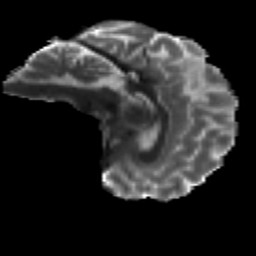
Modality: T2w
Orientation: sagittal
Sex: male
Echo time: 0.114 s